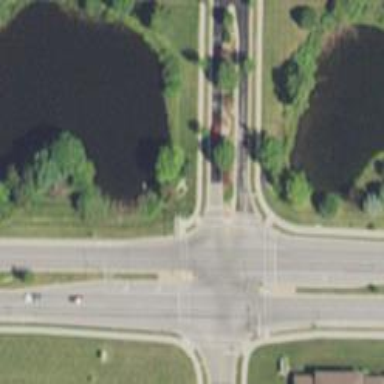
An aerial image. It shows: Crossing on footway.